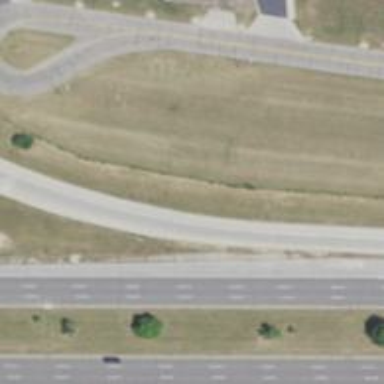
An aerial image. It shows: Trunk link highway.